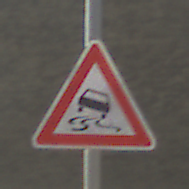
Verkehrszeichen: SchleuderOderRutschgefahr
Umgebung: Outdoor, Suburban
Tageszeit: MorningAfternoon
Wetter: Clear
Licht: Natural
Jahreszeit: NotSpecified
Kontrast: HighContrast